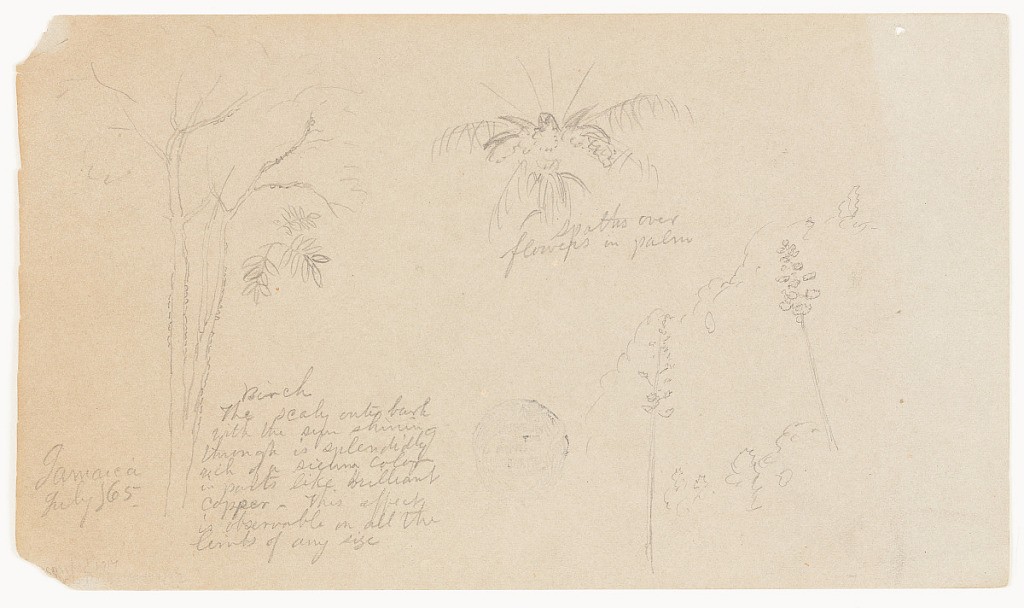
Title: Botanical Sketches, Jamaica
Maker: Frederic Edwin Church, American, 1826–1900
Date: July 1865
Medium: Graphite on gray wove paper
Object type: Drawing
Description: Botanical sketches showing views of three plants in Jamaica. At left, a birch tree is visible beside the crown of a palm tree, at center. Two blossoming stalks of century plants are shown in lower right corner among other lush vegetation.